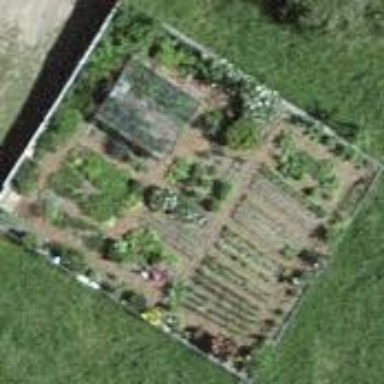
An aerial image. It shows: Garden that is leisure land.